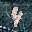
Label: 4